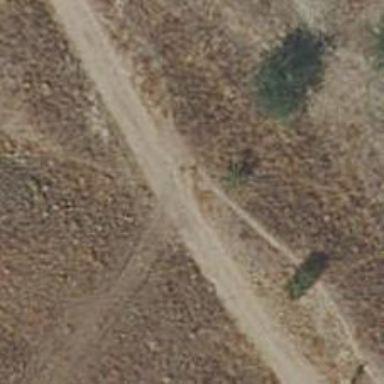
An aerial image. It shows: Path on the ground.